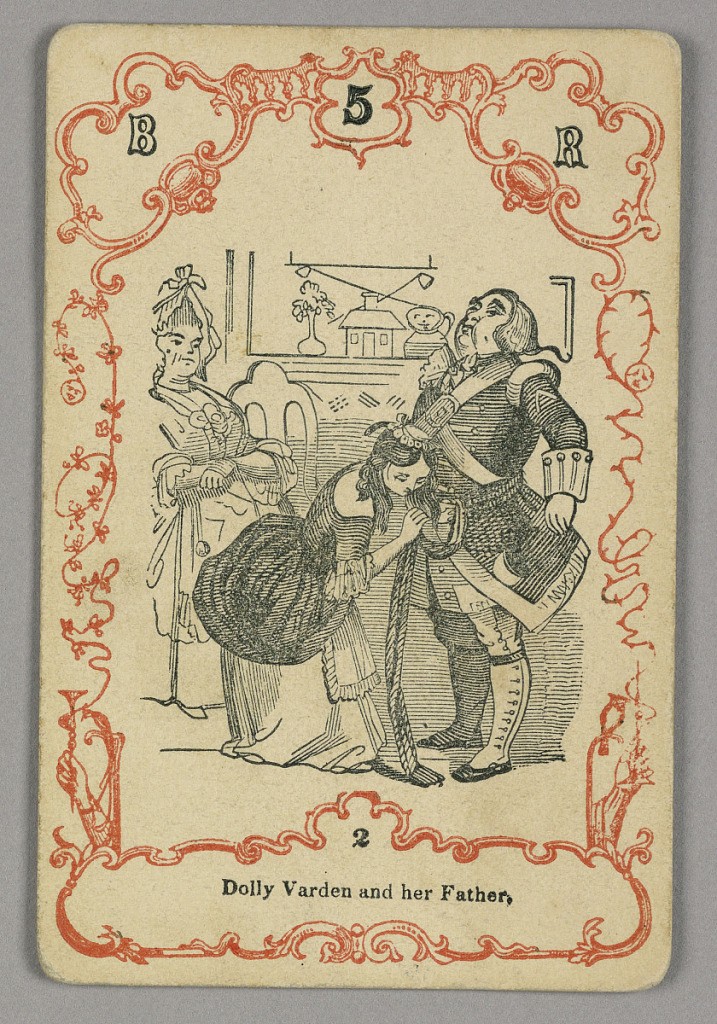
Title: Playing card
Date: ca. 1855
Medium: Red and black ink, paper
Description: Card numbered at top: B 5 R; below central image: 2